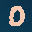
Label: 0